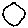
Label: circle